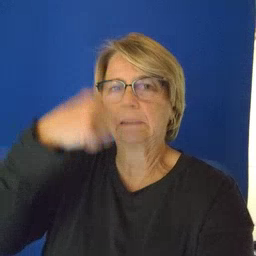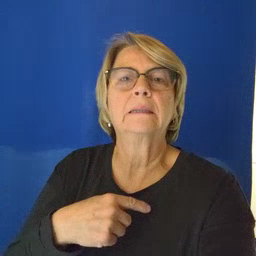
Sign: face